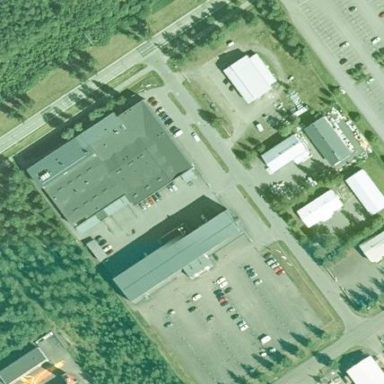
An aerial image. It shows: Commercial building.